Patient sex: F
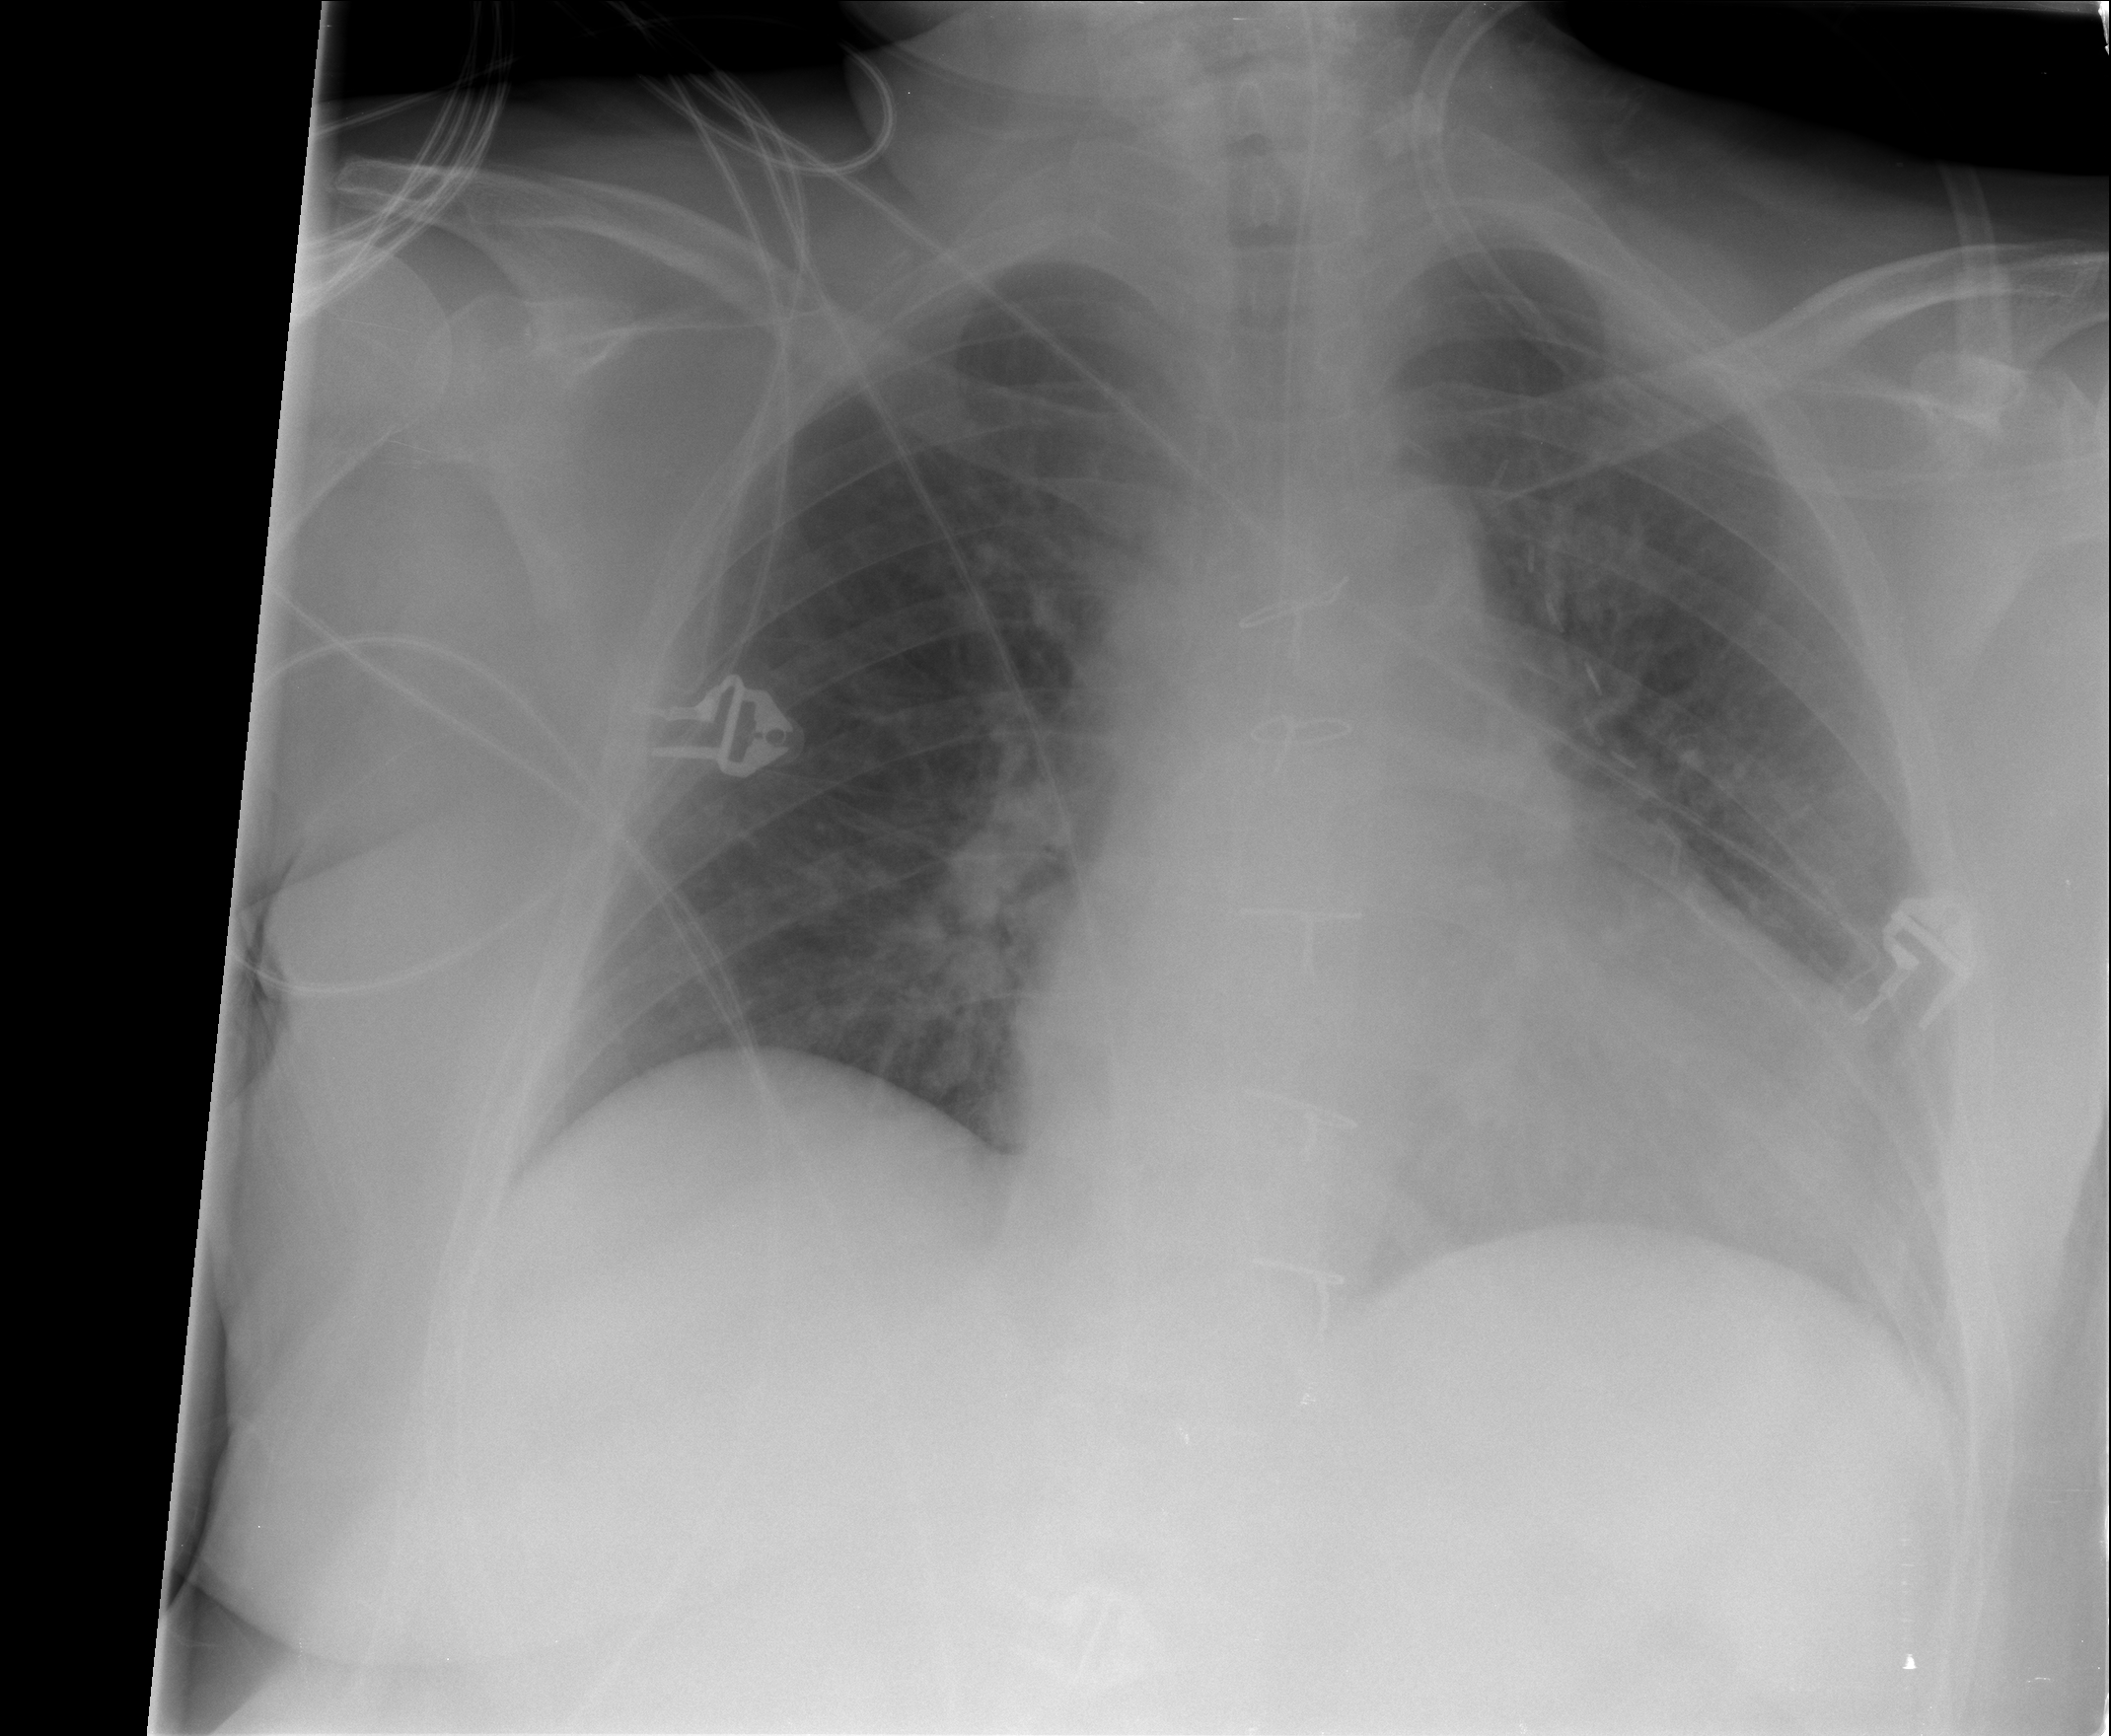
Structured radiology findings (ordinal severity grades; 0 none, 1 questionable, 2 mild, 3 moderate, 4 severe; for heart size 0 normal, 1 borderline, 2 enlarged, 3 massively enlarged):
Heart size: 0
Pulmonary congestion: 0
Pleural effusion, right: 0
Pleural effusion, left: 0
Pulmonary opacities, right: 0
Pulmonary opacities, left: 0
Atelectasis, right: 0
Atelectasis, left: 1